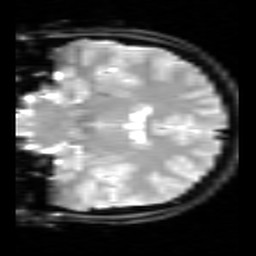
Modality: inplaneT2
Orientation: coronal
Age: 22
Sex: female
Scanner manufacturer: siemens
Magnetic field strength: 2.894 T
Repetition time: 5 s
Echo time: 0.033 s